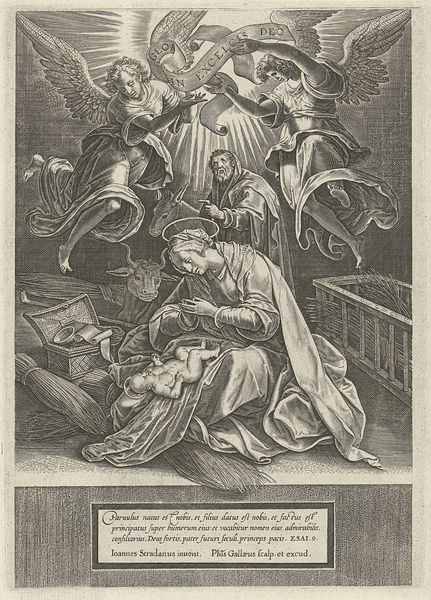
Titel: Geboorte van Christus.
Künstler: Philips Galle
Standort: Amsterdam
Institution: Rijksmuseum
Schlagwörter: flügel, weiß, grau, schwarz, stroh, esel, engel, schrift, kuh, baby, banner, bett, truhe, druck, stich, text, kiste, heiligenschein, jesus, stall, erleuchtung, maria, heiland, ochse, bewunderung, geburt, krippe, ochs, neugeborenes